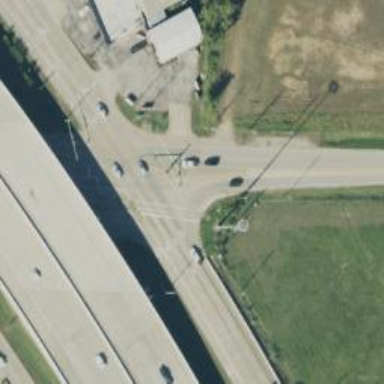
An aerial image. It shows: Secondary road with frontage road alongside.